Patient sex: F
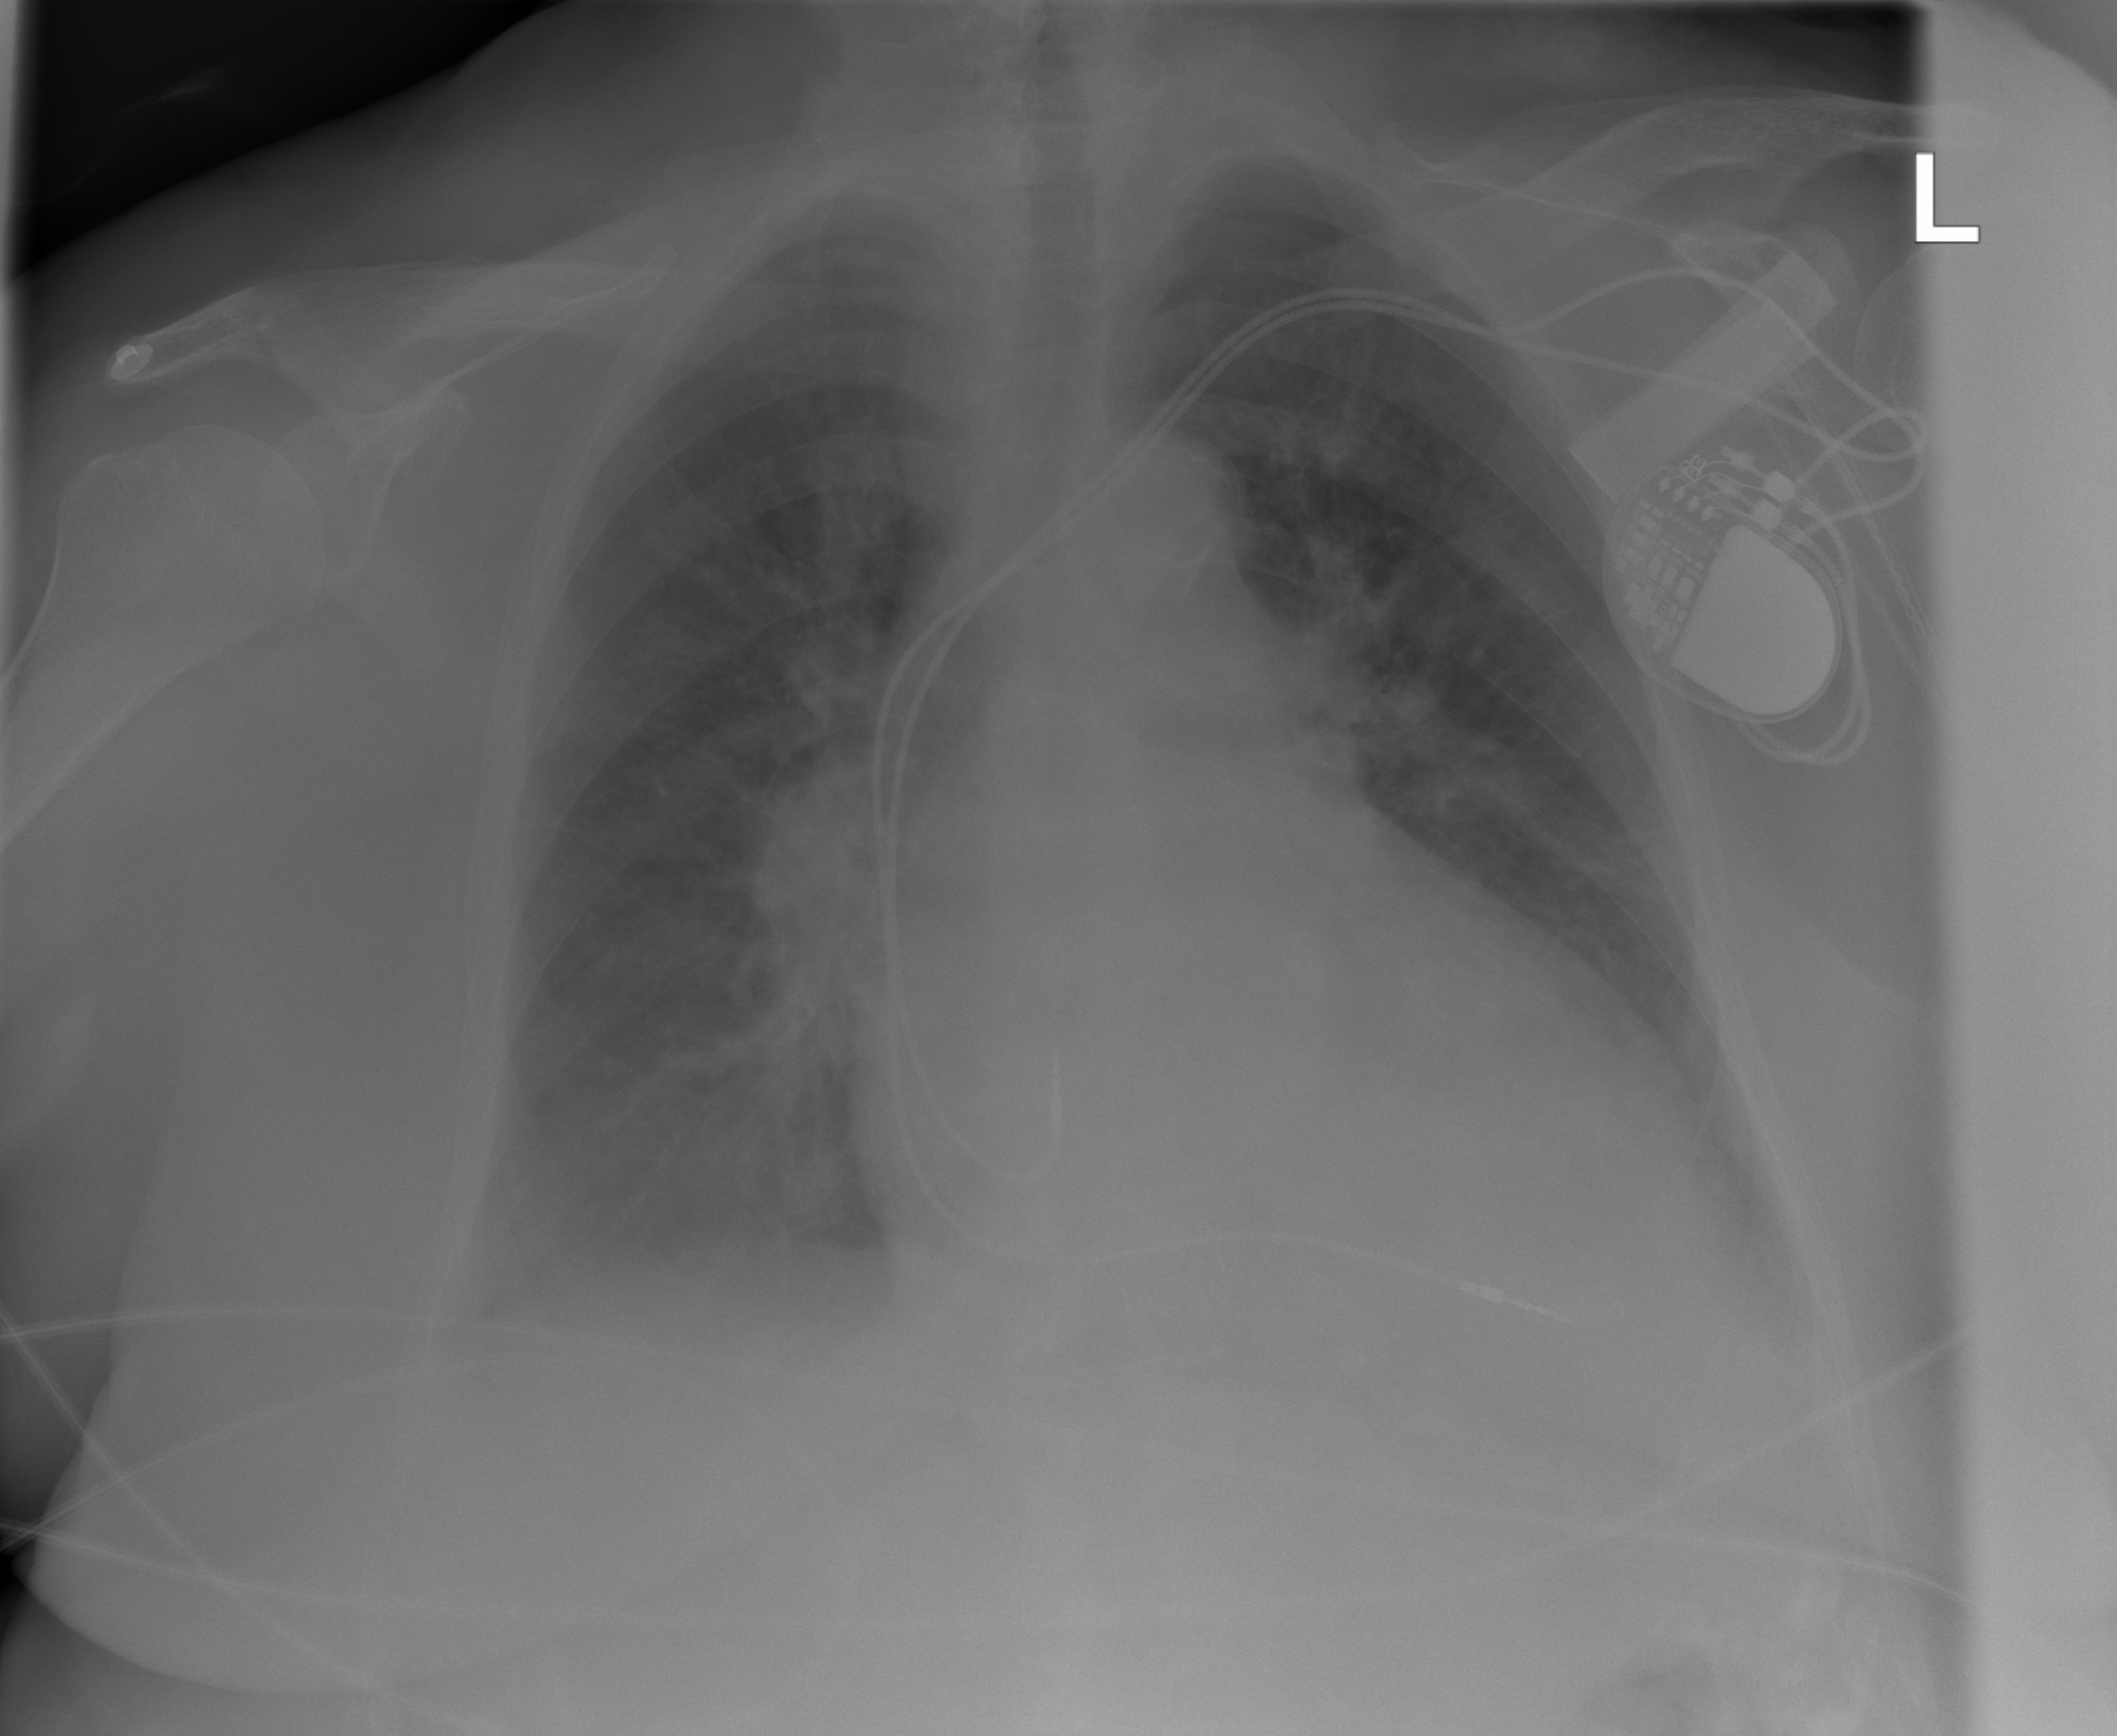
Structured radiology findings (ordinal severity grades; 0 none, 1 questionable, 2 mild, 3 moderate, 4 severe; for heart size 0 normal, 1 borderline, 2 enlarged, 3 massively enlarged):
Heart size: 2
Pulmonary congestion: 2
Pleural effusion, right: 1
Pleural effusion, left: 2
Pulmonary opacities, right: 0
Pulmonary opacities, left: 0
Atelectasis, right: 1
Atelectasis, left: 2